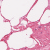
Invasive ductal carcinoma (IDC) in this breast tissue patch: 0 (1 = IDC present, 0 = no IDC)